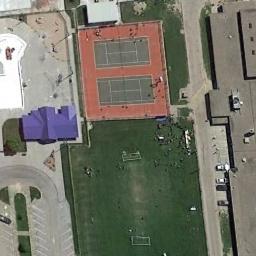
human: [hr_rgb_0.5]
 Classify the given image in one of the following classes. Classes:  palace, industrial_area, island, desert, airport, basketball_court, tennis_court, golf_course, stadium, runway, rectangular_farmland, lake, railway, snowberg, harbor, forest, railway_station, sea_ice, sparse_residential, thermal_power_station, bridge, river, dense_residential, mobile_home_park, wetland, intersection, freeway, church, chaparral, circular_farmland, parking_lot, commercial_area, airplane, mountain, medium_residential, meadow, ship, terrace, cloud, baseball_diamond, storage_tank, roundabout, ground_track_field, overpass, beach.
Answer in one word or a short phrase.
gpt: tennis_court